Question: As you can understand, i'm trying to create gizmo for level editor, but i ran into an issue.
In order to draw my gizmo over other models, i set
'''
GraphicsDevise.DepthStencilState = DepthStencilState.None;
'''
Because there is no depth test, sometimes I get folowing situation.

I know that I can resolve this problem with 'renderTarget', but I don't want to mess with Draw.
Can you give me a sugestion how can I achieve this?
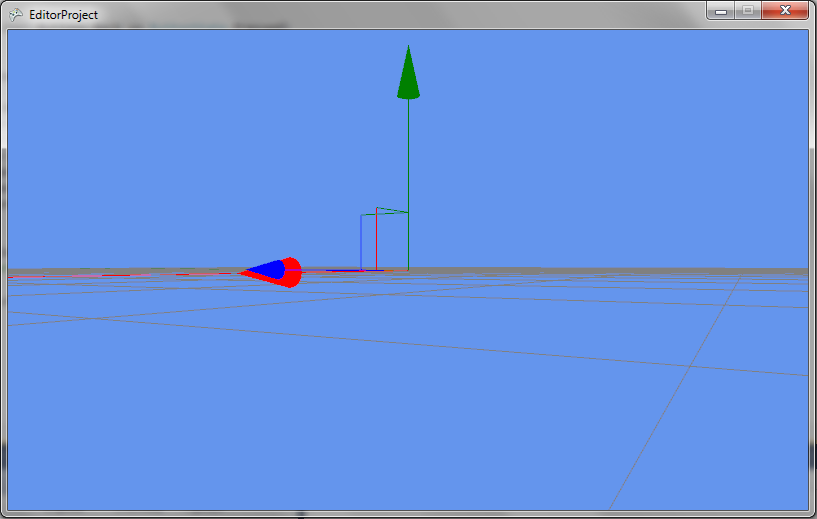
Answer: Thanks to the @melak47, i resolved the problem
in main Draw call, i draw gizmo the last, and inside gizmo, before drawing geometry i call
'''
_GD.Clear(ClearOptions.DepthBuffer, new Vector4(0), 65535, 0);
'''